Question: I using Box API JWT Server Authentication:
'''
IAccessTokenCache accessTokenCache = new InMemoryLRUAccessTokenCache(100);
Reader reader = new FileReader("D:\config.json");
BoxConfig boxConfig = BoxConfig.readFrom(reader);
BoxAPIConnection api = BoxDeveloperEditionAPIConnection.getAppUserConnection(USER_ID,boxConfig);
'''
but the Box exception:
'''
{"error":"unauthorized_client","error_description":"This app is not authorized by the enterprise admin"}
'''

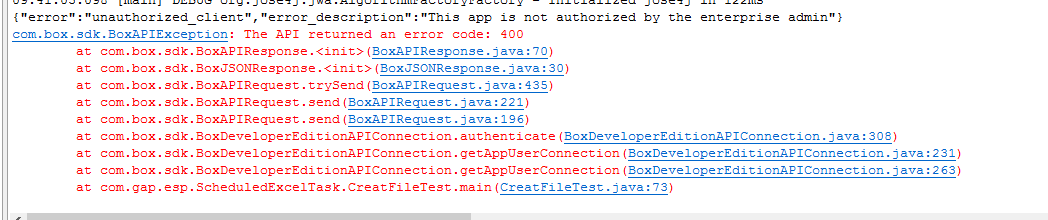
Answer: The admin of Box has to go to Admin Console -> Enterprise Settings -> Apps and authorize your app.